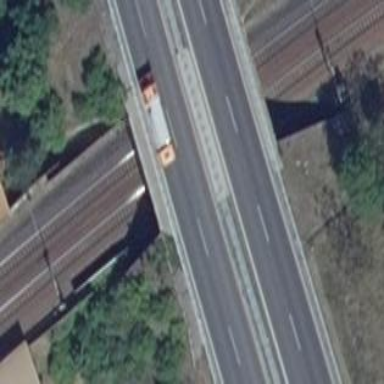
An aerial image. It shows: Man-made bridge.